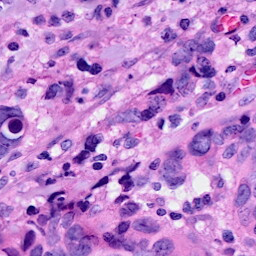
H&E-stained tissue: Breast